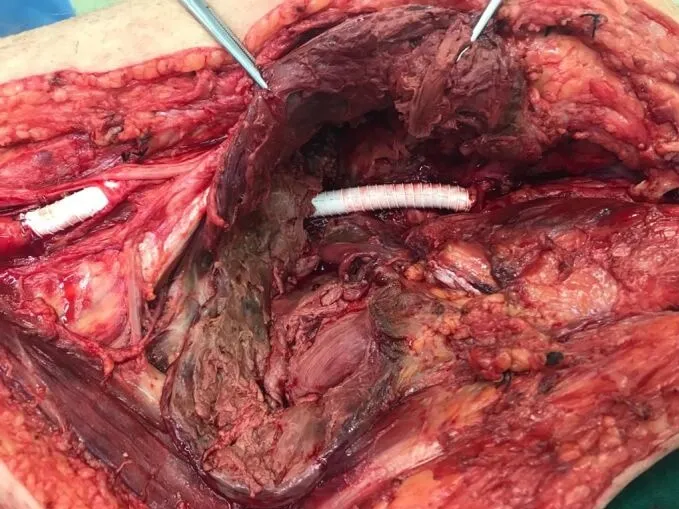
End-to-end anastomosis of the left popliteal artery with interposition of a polytetrafluoroethylene (PTFE) graft.
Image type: medical_photograph (other_medical_photograph)